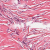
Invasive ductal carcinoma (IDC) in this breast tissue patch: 0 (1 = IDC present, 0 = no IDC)